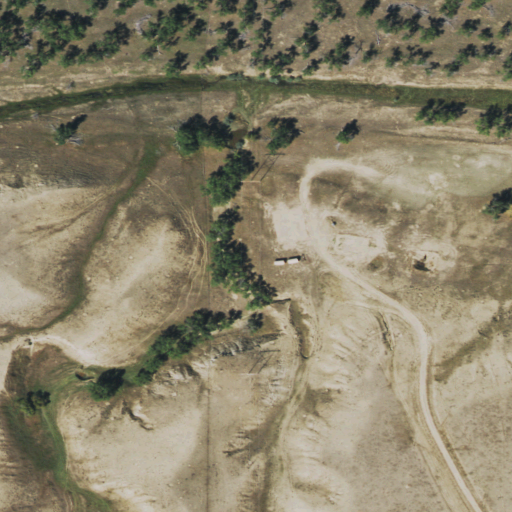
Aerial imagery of valley in Wyoming named Macken Draw containing grassland and shrub